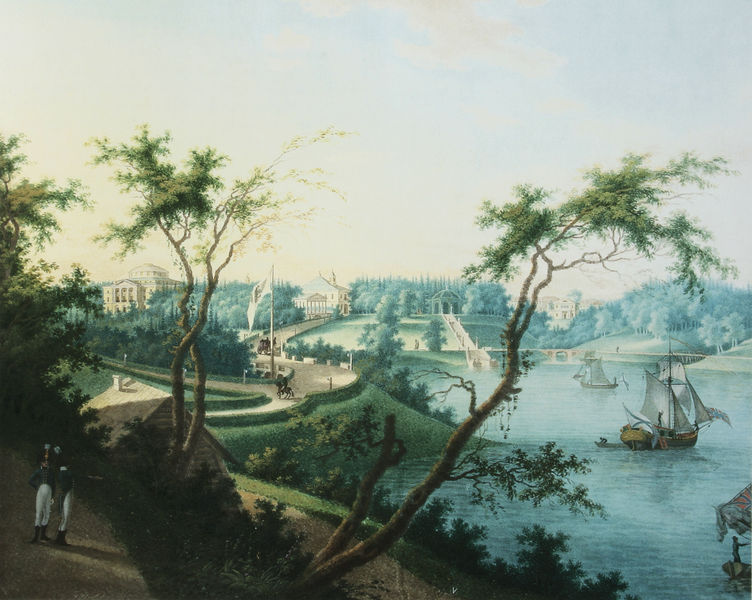
Titel: Blick auf den Marienthaler See und das Schloss
Künstler: Alexander Bugrejew
Standort: St. Petersburg
Institution: Schloss Pawlowsk
Schlagwörter: baum, berg, blau, blätter, himmel, mann, meer, schatten, wasser, weiß, wolken, bäume, fluss, grün, landschaft, menschen, see, stadt, ufer, äste, braun, hintergrund, licht, männer, schwarz, strasse, türkis, gebäude, haus, park, rasen, schloss, weg, wolke, bild, ast, häuser, hügel, natur, brücke, büsche, gebüsch, gewässer, hütte, sonne, wege, wald, boot, boote, pferd, pferde, reiter, schornstein, reiten, küste, schiff, schiffe, segel, segelboot, segelschiffe, fahnen, fahne, fischer, flagge, mast, segelschiff, berge, gebirge, sonnenlicht, hecke, kutsche, kuppel, masten, böschung, strom, fahnenmast, treppe, soldaten, stufen, bucht, segelboote, takelage, burg, palast, wälder, uniform, uniformen, soldat, seefahrt, villa, tempel, pavillon, spaziergänger, flußlandschaft, wall, brüce, flaggenmast, meinschen, wallanlage, friedliche morgenstimmung, weg#, formschnitt